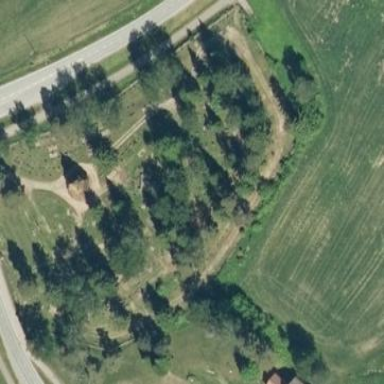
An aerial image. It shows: Cemetery surrounded by wall.